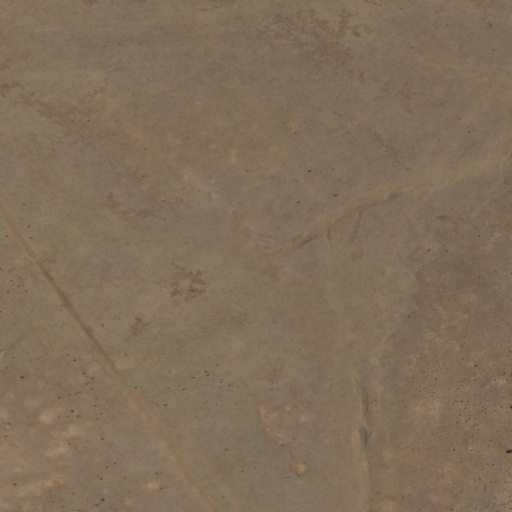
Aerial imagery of valley in New Mexico named Red Lake Canyon containing grassland and shrub